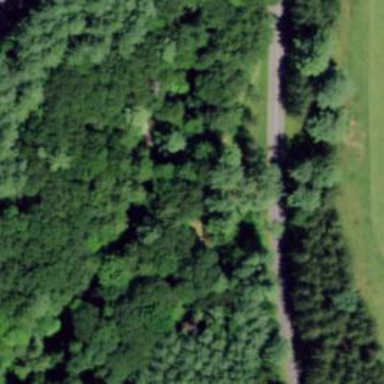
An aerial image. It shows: Path.